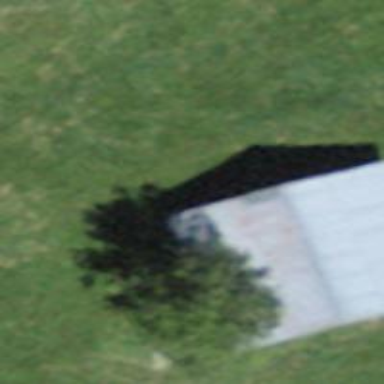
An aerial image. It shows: Barn.